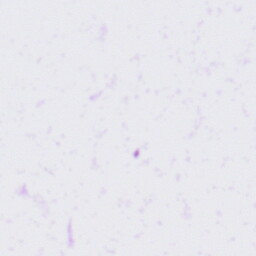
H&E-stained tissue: Tonsil